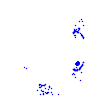
Particle: kaon